Field crop: maize
Growth stage: 1
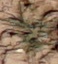
Species: lolium